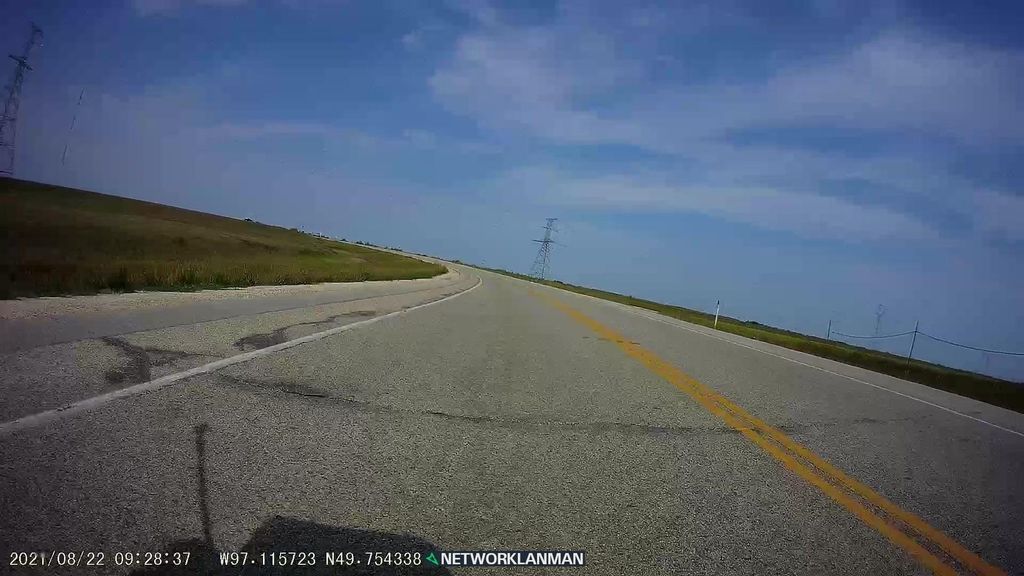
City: winnipeg